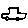
Label: car